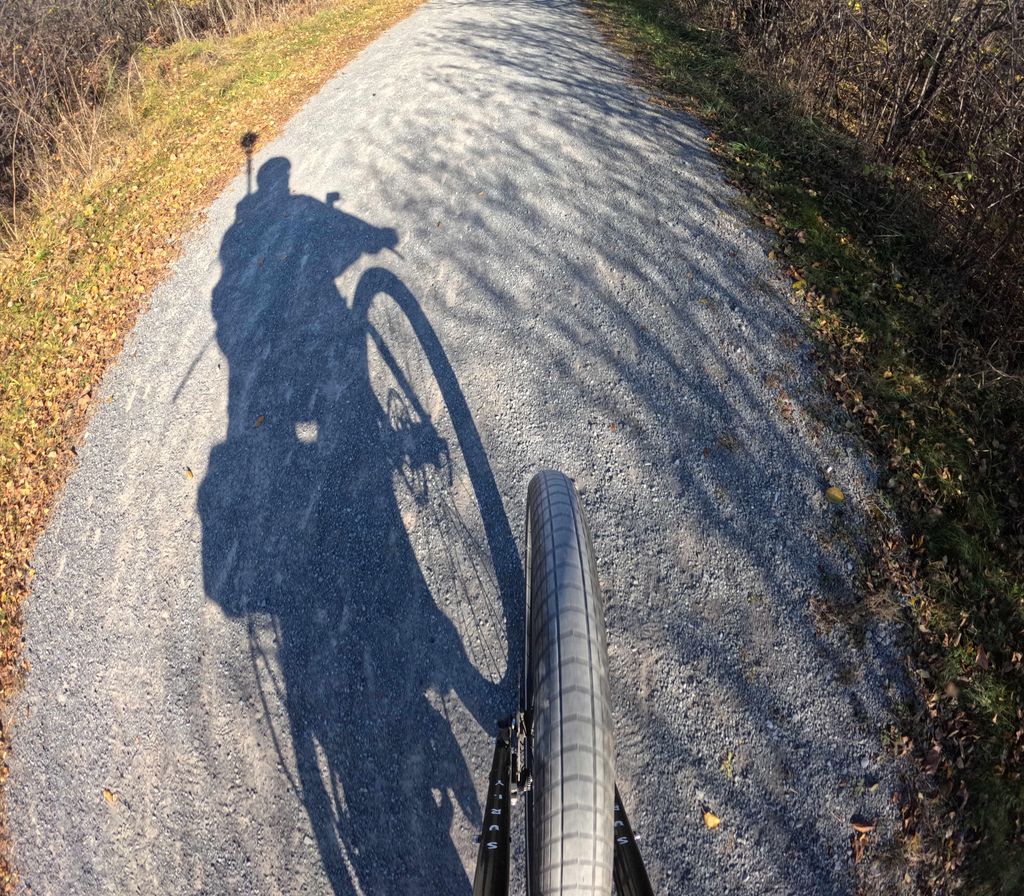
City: ottawa-gatineau